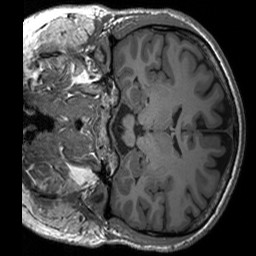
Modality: T1w
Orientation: coronal
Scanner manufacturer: siemens
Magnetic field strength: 3 T
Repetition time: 1.76 s
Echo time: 0.0022 s